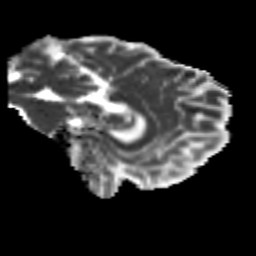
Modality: MD
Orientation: sagittal
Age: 24
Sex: male
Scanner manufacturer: siemens
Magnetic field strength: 3 T
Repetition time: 3.5 s
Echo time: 0.104 s